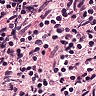
Metastatic tissue present: no